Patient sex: M
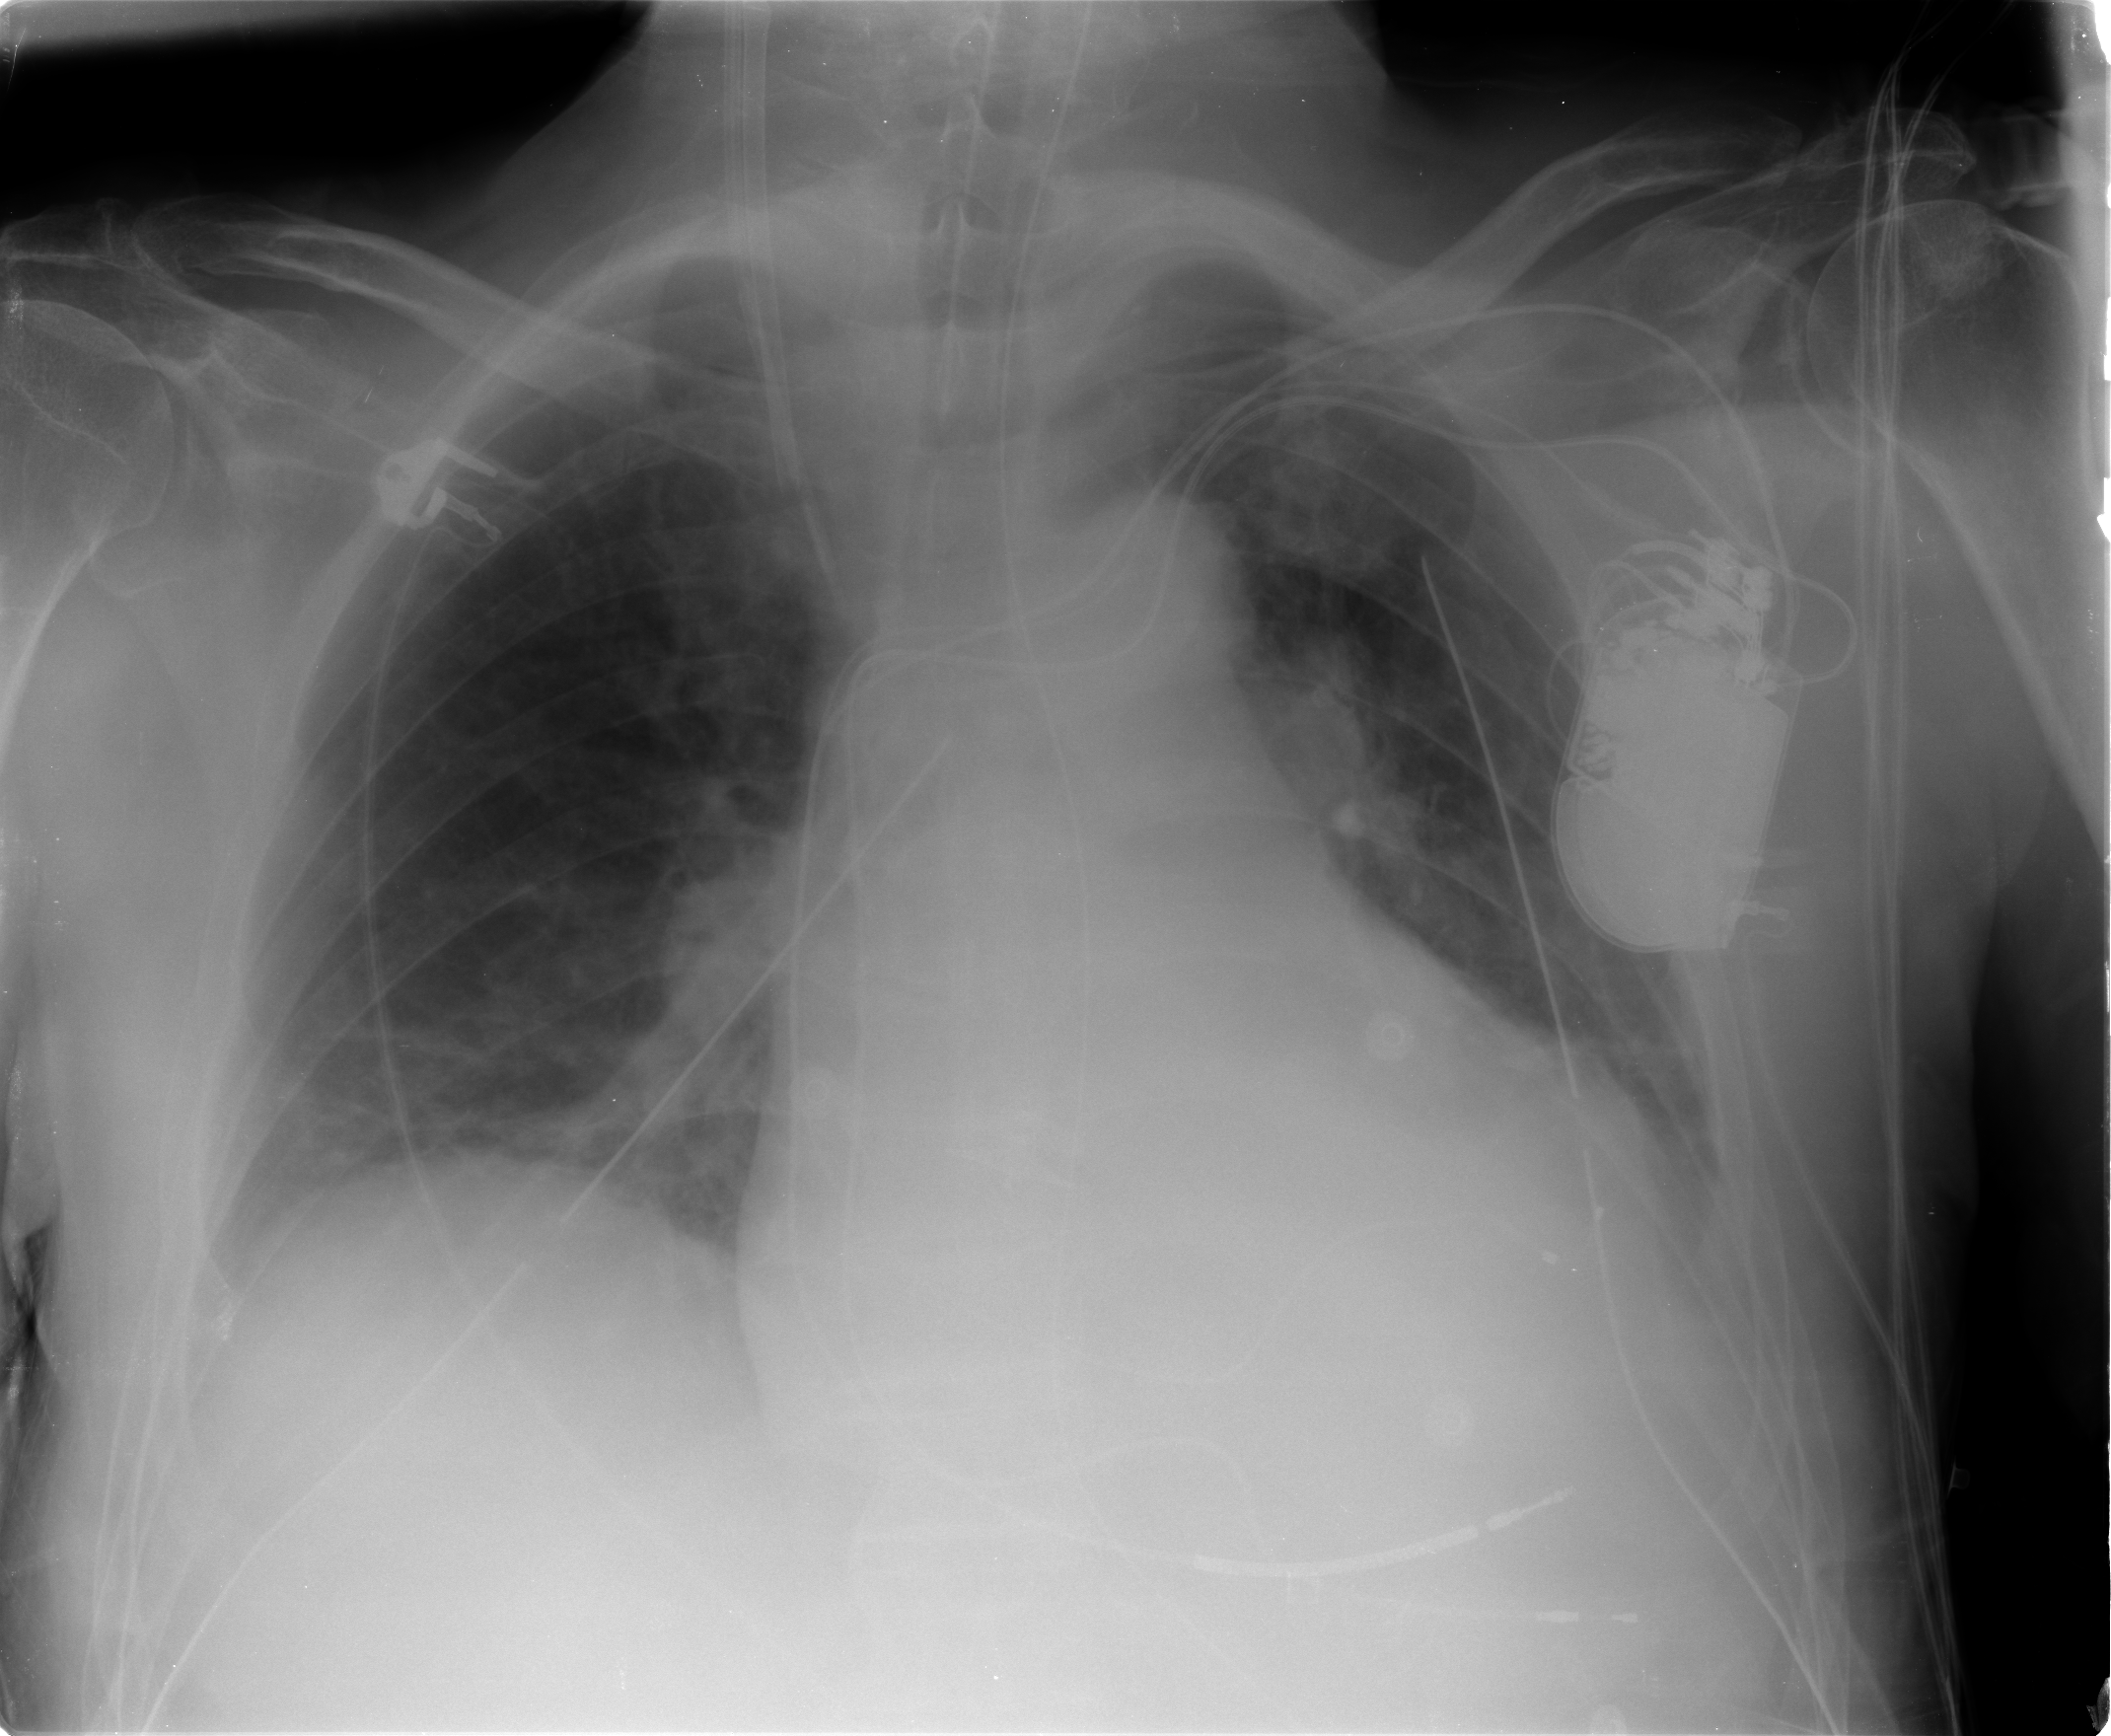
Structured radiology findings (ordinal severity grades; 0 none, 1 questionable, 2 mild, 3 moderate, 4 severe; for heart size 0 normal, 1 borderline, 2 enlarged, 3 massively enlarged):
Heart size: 2
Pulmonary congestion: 2
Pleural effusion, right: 1
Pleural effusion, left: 2
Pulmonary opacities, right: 0
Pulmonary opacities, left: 0
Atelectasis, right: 2
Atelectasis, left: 2